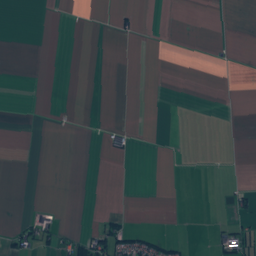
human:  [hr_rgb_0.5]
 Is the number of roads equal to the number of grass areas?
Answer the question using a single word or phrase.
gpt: no

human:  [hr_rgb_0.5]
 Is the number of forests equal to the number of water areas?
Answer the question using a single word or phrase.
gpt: no

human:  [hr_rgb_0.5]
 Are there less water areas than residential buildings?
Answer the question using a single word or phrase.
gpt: yes

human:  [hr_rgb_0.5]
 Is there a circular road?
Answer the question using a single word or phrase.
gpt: no

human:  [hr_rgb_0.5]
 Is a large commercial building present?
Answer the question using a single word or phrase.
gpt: yes

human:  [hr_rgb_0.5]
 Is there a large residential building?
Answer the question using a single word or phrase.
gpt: yes

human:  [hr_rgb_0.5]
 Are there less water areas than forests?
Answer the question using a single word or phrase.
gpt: yes

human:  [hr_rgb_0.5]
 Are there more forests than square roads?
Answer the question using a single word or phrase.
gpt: yes

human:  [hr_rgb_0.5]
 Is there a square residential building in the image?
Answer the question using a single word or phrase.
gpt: yes

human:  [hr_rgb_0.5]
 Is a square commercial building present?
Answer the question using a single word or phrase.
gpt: no

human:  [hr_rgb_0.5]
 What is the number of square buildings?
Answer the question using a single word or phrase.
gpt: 5

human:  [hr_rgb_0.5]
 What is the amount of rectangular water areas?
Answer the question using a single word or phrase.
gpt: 1

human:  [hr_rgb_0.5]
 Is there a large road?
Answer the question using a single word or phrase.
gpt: no

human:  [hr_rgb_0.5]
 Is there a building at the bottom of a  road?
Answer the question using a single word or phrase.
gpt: yes

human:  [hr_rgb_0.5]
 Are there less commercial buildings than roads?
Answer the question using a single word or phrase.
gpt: yes

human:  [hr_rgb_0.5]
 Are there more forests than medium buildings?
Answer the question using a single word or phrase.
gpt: yes

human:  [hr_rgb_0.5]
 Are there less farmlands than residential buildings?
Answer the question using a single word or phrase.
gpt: yes

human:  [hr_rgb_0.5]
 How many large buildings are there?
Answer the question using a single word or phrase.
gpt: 3

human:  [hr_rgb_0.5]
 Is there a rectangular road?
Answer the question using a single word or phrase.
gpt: no

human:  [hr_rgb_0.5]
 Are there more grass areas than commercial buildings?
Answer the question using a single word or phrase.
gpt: yes

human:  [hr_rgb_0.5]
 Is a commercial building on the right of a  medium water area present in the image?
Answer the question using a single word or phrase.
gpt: no

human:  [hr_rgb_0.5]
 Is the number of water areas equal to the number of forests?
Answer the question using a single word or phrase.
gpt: no

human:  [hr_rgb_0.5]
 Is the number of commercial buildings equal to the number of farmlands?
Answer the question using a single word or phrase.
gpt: no

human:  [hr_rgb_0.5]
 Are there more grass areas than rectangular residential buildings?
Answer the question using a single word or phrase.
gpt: no

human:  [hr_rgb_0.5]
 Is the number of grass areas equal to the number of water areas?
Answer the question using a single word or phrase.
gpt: no

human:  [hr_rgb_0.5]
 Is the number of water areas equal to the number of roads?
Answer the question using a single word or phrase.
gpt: no

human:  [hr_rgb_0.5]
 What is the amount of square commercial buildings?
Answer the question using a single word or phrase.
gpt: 0

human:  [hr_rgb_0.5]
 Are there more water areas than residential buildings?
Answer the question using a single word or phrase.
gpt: no

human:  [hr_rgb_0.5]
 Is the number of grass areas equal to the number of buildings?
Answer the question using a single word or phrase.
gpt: no

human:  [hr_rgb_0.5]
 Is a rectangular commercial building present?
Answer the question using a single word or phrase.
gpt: yes

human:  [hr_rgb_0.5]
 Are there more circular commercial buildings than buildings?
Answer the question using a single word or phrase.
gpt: no

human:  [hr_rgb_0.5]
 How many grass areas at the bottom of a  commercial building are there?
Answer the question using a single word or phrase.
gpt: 34

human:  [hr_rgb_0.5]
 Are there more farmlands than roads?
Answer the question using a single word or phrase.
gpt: no

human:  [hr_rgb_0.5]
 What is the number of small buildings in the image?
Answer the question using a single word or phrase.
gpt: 247

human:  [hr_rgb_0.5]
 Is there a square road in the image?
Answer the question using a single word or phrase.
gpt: no

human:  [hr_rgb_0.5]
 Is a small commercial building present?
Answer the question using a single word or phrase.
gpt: yes